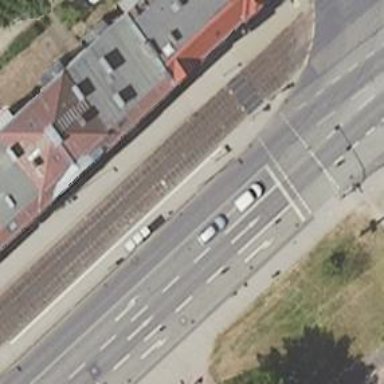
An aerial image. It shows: Tram railway with electrified contact lines.